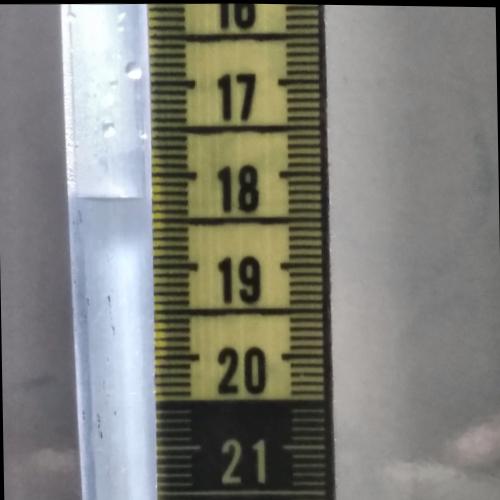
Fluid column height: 18.3 cm